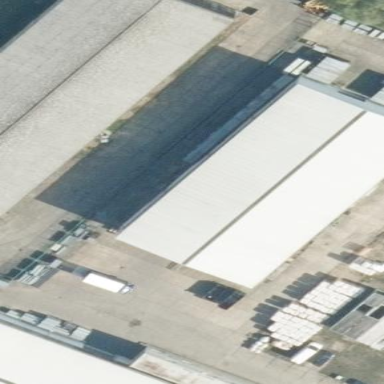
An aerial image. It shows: Industrial building.